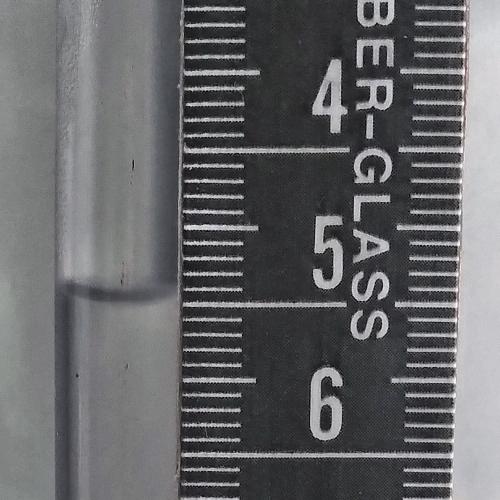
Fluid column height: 5.5 cm